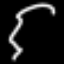
Label: squiggle